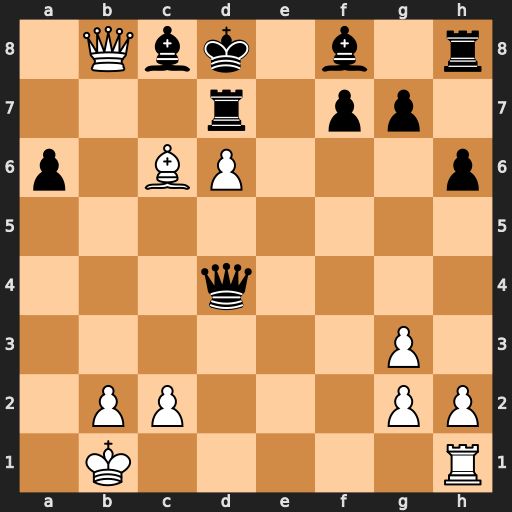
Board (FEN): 1Qbk1b1r/3r1pp1/p1BP3p/8/3q4/6P1/1PP3PP/1K5R
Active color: w
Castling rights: -
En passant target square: -
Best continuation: Bxd7 Qc5 Bxc8